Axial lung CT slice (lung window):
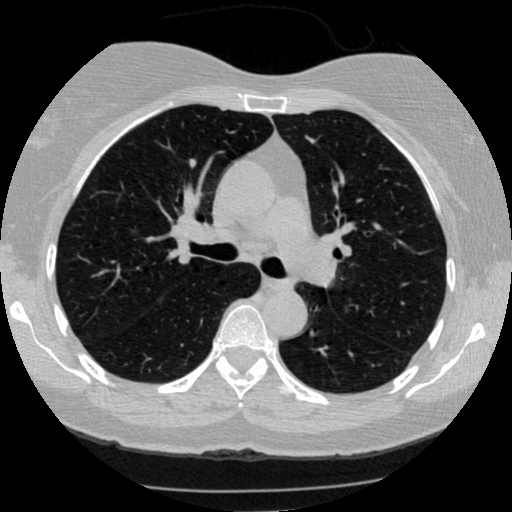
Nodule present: no